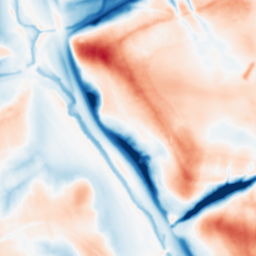
Category: multiscale
Decomposition family: dog_multiscale
Decomposition parameters: sigma_ratio: 2
n_scales: 4
base_sigma: 1
Upsampling method: sinc_hamming
Upsampling parameters: scale: 4
kernel_size: 16
Upsampling scale: 4